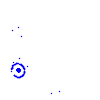
Particle: pion